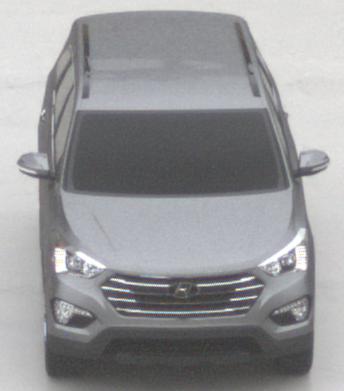
Make: Hyundai
Model: Santa Fe 2.4 GDI
Detailed model: Santa Fe (DM)
Model produced from: 2017/08
Model produced until: 2018/01
Doors: 5
Color: gray
Road condition: wet road
Daytime: midday
Contrast: low contrast